A scalogram of one vibration snapshot from a rotating bearing is shown, computed with a continuous wavelet transform. Determine the bearing's health state. Answer with exactly one of: normal, inner_race, outer_race, ball.
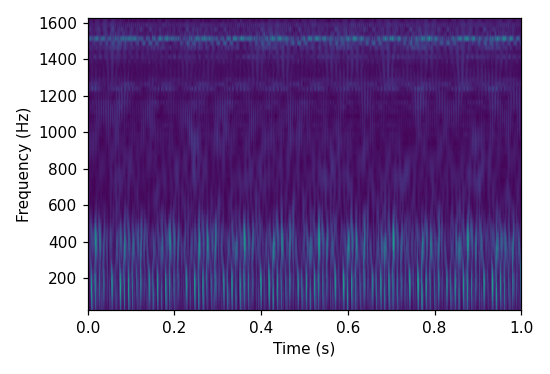
Answer: outer_race